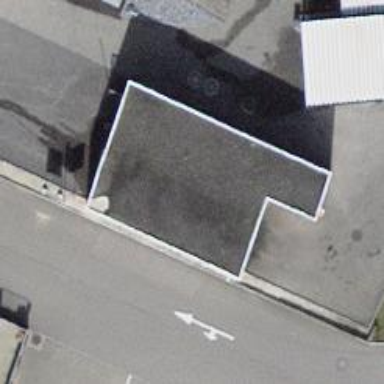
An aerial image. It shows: Car wash facility.